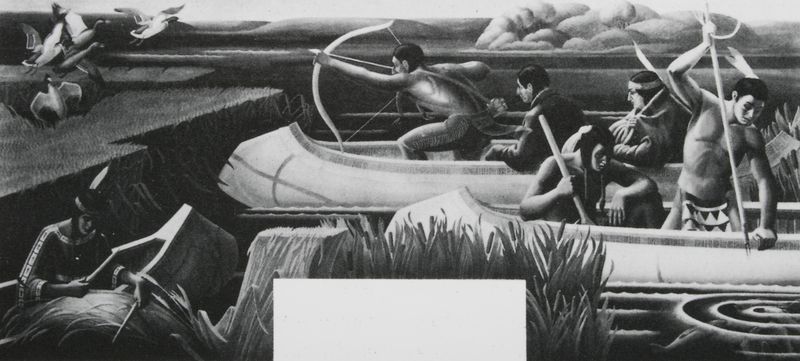
Titel: Indian Hunters and Rice Gatherers
Künstler: Margaret Martin
Standort: St. James (Minnesota)
Institution: Post Office
Schlagwörter: angriff, baum, berg, feder, lendenschurz, mann, meer, vogel, wasser, weiß, wolken, bäume, landschaft, mädchen, see, ufer, frau, grau, holz, kleid, männer, schwarz, gras, wiese, federn, kleidung, stirnband, schauen, felder, hügel, natur, schilf, vögel, land, haare, wald, boot, boote, fliegen, kreis, paddel, ruder, schiffe, welle, wellen, ente, bogen, zöpfe, acker, berge, naiv, enten, amerika, krieg, lanze, nähen, äcker, foto, fotografie, bögen, kanu, stilisiert, kreise, erpel, reiher, jagd, kasten, fisch, weiße, jäger, strudel, krieger, speer, usa, seegras, federschmuck, schütze, köcher, pfeil, stechen, jagen, pfeile, schießen, fische, rohr, fischen, sehne, bogenschütze, jagdszene, eald, leerstelle, indianer, srbeiten, ried, spannen, pfeilspitze, pfeil und bogen, zielen, harpune, indios, kanus, squaw, natives, hapune, pfeil und bgen, rohrkolben, trommelstöcke, vögwl, wildgänse, ziek